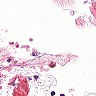
Metastatic tissue present: no